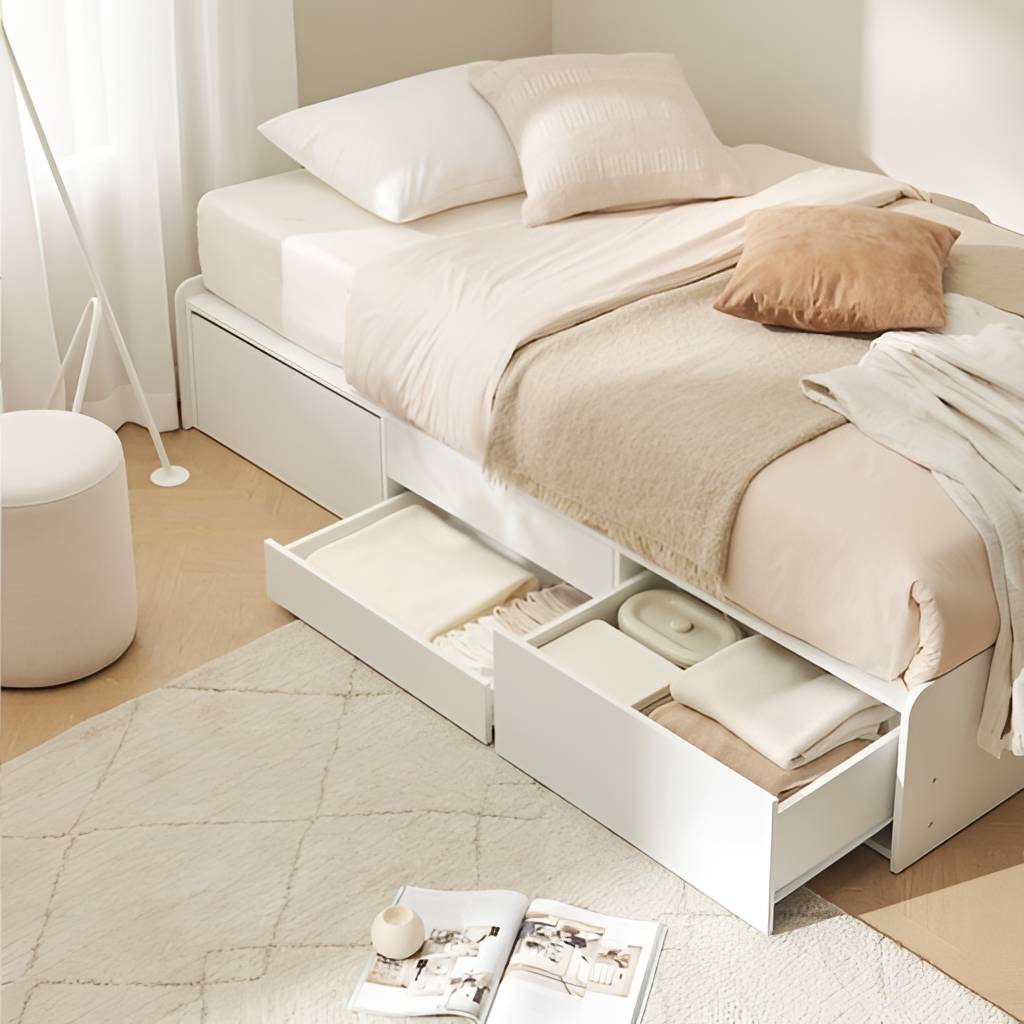
white wood storage bed, bedroom, wood flooring, with herringbone pattern, paint wallpaper, with solid pattern, modern